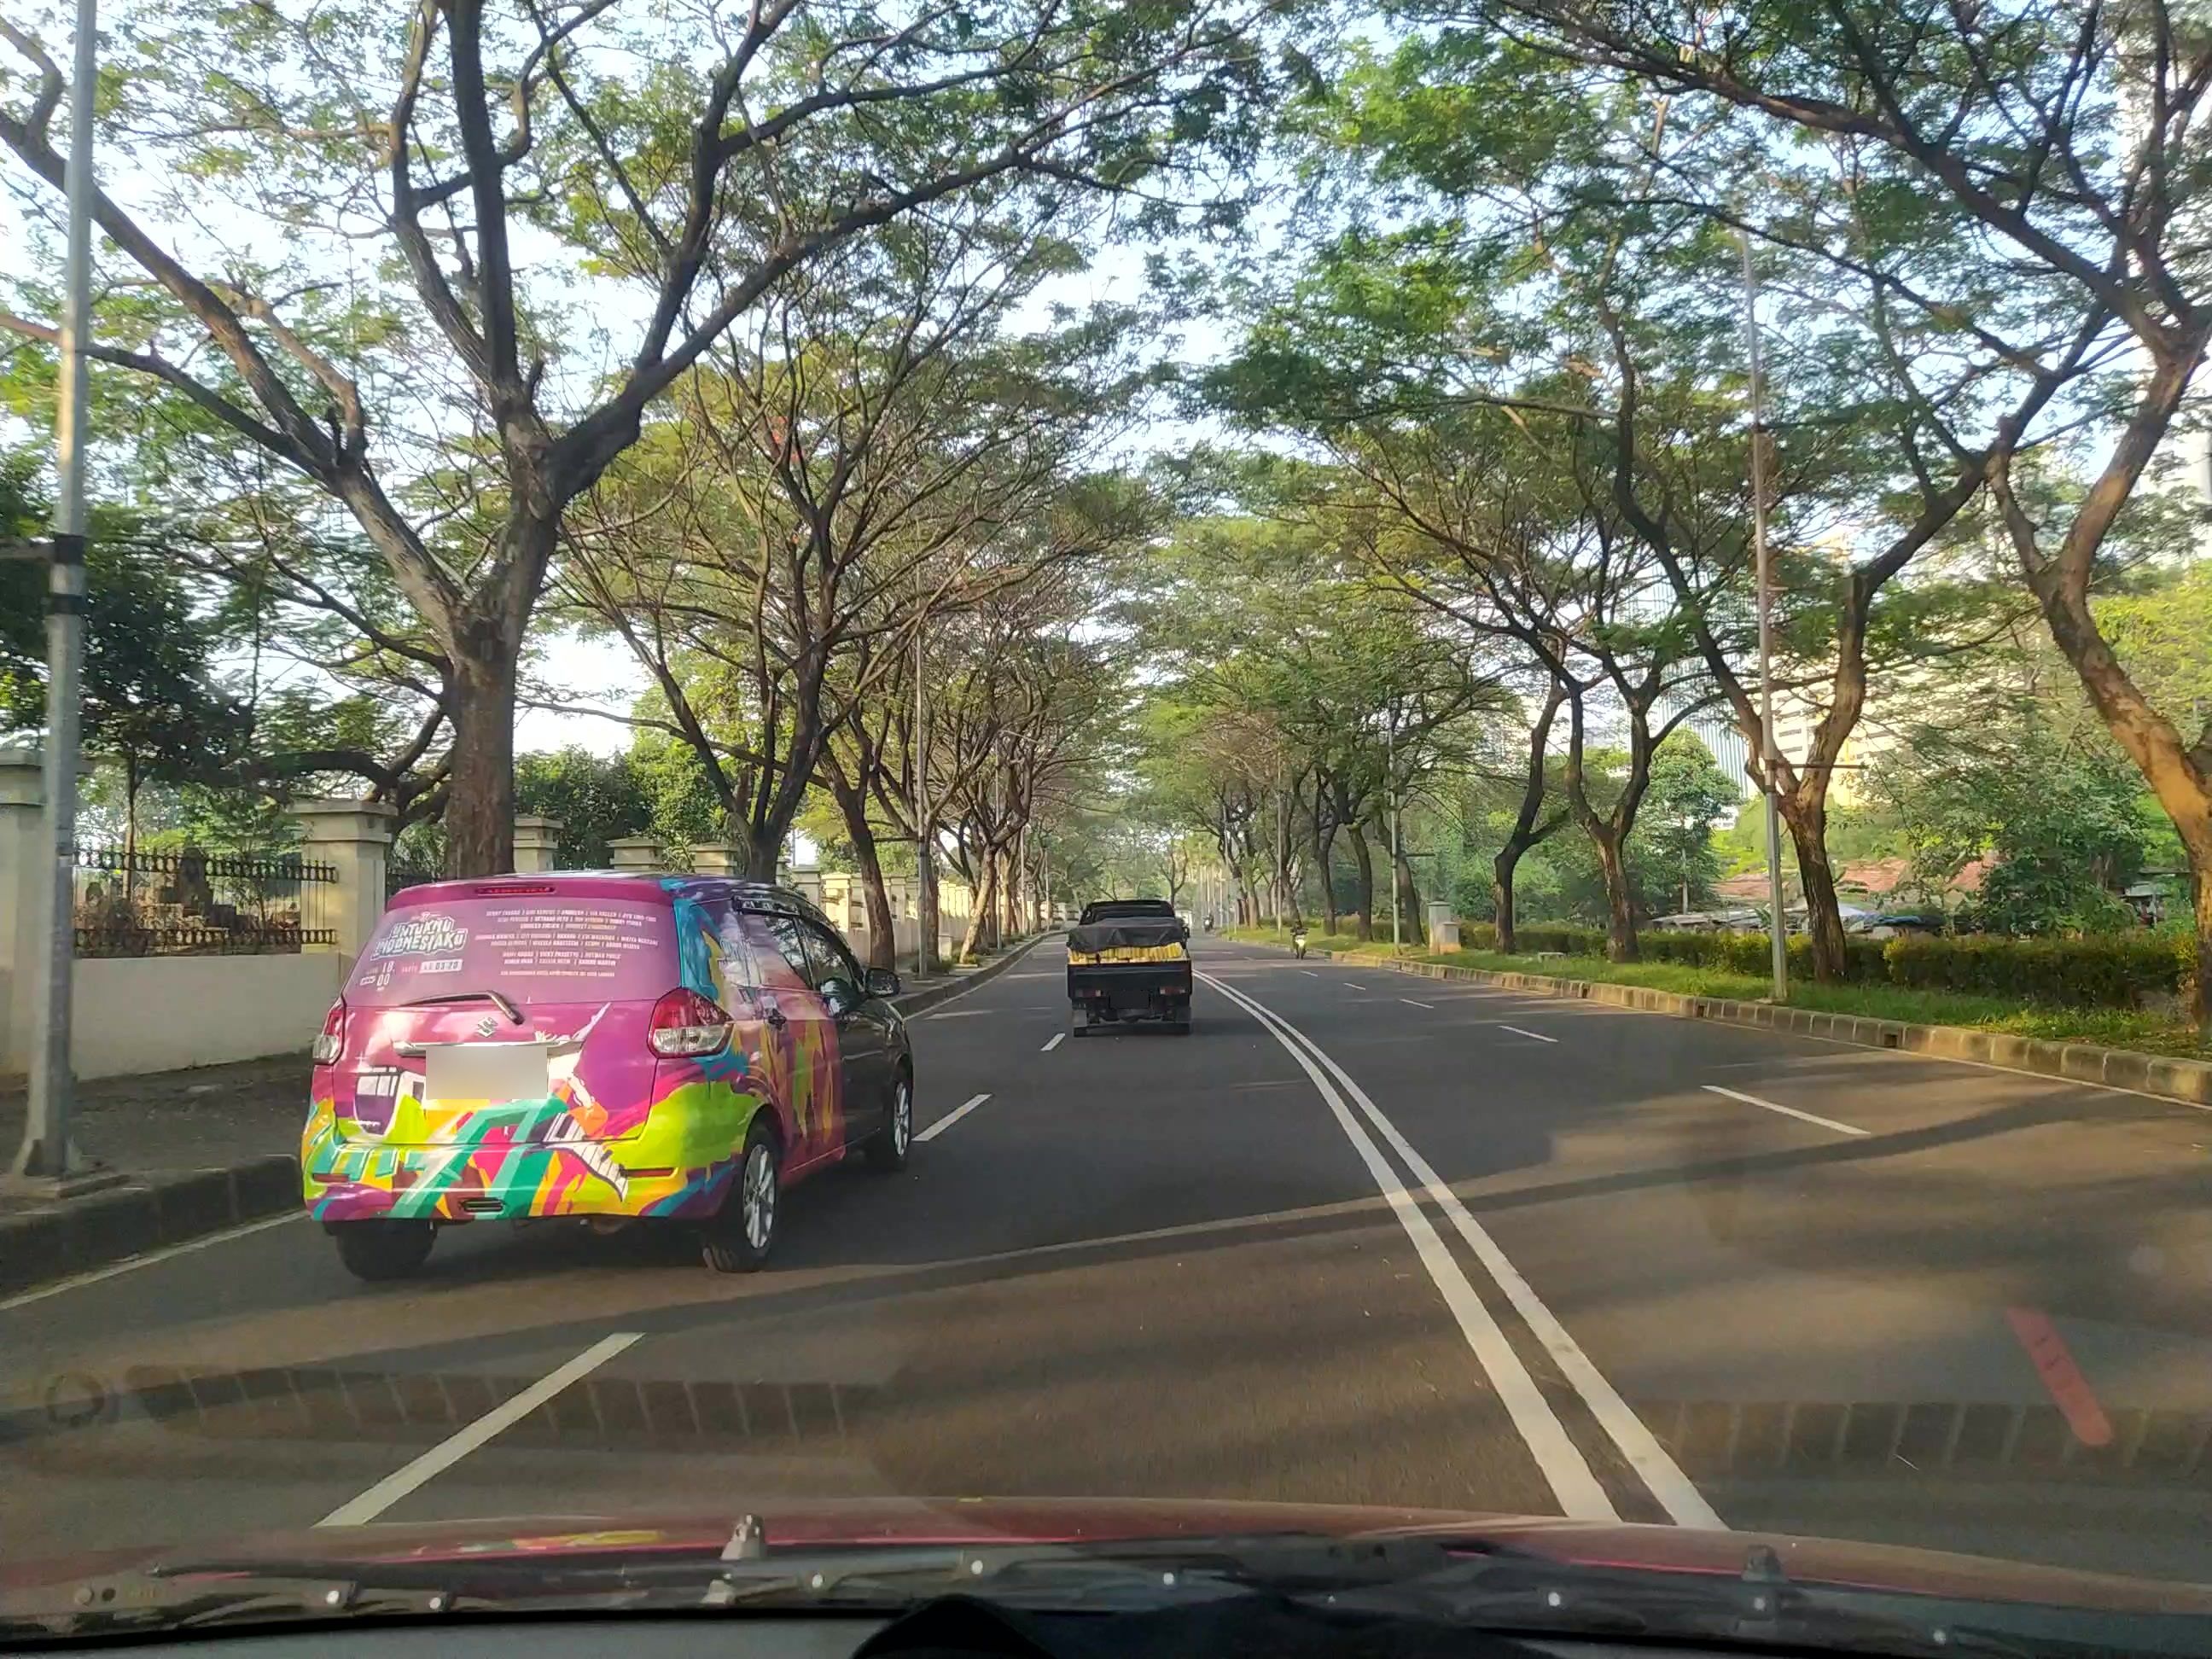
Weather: cloudy
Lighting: day
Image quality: slightly poor
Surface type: driving surface
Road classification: tertiary
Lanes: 3, 4
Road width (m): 10
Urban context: urban centre
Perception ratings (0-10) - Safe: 3.29, Lively: 5.9, Beautiful: 2.57, Boring: 3.14, Depressing: 1.45, Wealthy: 4.65